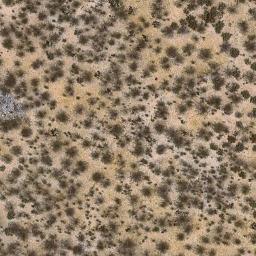
Label: chaparral